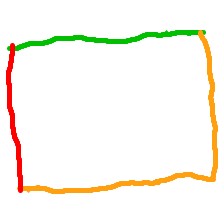
Shape: rectangle